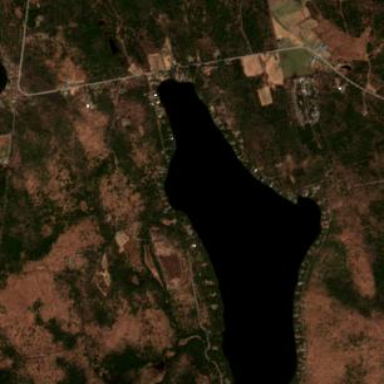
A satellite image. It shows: Serene lake.